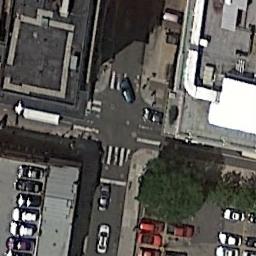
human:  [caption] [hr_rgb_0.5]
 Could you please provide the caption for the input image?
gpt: There are cars at the intersection in all directions .

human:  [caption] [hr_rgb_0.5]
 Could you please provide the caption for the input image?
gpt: There are several moving vehicles on the road at the intersection, There are many buildings and some trees around the intersection, And many cars are parked in the open space beside the intersection .

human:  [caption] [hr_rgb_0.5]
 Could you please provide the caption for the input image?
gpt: An intersection with normal traffic located in a commercial area .

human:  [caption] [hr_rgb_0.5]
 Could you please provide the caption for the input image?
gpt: There are many different shapes of buildings beside the intersection .

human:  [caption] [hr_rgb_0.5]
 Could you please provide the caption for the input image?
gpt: There are some cars parked beside the intersection .